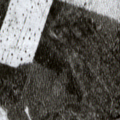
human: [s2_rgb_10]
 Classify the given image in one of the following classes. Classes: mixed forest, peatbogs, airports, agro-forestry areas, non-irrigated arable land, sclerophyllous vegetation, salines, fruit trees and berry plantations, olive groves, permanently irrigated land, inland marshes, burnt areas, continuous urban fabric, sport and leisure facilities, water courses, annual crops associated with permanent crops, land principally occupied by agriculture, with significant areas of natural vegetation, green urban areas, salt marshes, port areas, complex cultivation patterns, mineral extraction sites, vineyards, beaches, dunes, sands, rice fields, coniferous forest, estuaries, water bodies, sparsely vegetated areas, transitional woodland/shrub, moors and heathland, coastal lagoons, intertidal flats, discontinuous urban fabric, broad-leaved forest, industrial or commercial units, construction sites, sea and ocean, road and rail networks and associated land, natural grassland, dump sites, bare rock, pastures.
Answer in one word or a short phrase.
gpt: coniferous forest, mixed forest, transitional woodland/shrub